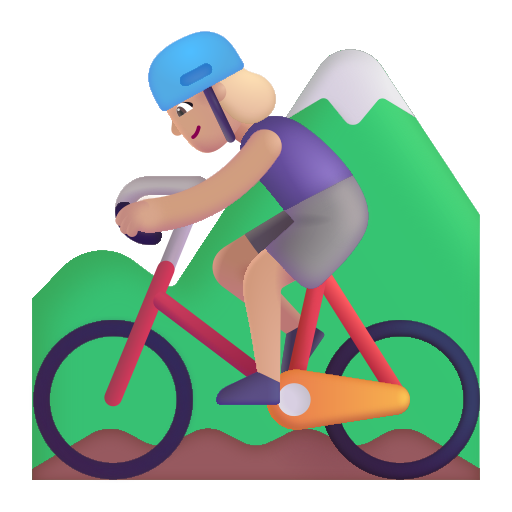
woman mountain biking color  light